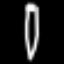
Label: pencil